Question: I'm having a very similar problem to the one posed in <URL>, except I'm pretty sure I'm using the latest version of Indy so the solutions proposed there do not solve my problem.
I am using Delphi7, and I selected to install Indy from the Delphi7 installer since that version is incredibly obsolute. I did install Indy9 from latest SVN source before downloading and installing Indy10 (from SVN source), but I reconfigured the IDE and project settings to use the new Indy10 components/paths instead of Indy9. Clearly the project is using Indy10 to build as there are quite a number of methods I had to change to match all the Indy10 signatures to even compile.
My SVN repository for Indy10 is checked out from: <URL> and shows last commit revision of 4972, about 2 weeks ago--this does not look like "some really old version of Indy10".
I have downloaded OpenSSL 1.0.1e for Win32 from the binary build at <URL> and put it in the same folder as my built .exe
Here's the code I'm using right now to open an SSL connection:
'''
try
POP.Connect(Server,Port,Protocol,UserName,Password,TimeOut);
Except
on e : EIdOSSLCouldNotLoadSSLLibrary do
begin
ShowMessage('Failed to load: ' + WhichFailedToLoad());
POP.Connect(Server,Port,Protocol,UserName,Password,TimeOut);
end;
end;
'''
BUT... this is causing an EIdOSSLCouldNotLoadSSLLibrary exception, and adding WhichFailedToLoad shows the exact same list of components, that would suggest it's expecting the "indy specific" version of OpenSSL:

But Wait a minute... Remy answered in the linked question that "Indy 10 was updated to no longer require the custom-built DLLs anymore. It now uses the standardized OpenSSL DLLs as-is." So why would it be complaining that it needs Indy specific functions?
How could I troubleshoot why it's failing to connect the first time/saying it needs functions I understand not to be needed anymore? Is my expectation that it should not be looking for indy specific functions incorrect?
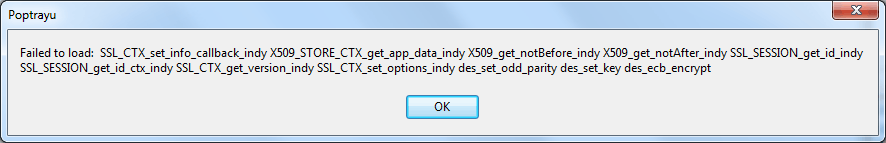
Answer: My guess, confirmed in the comments to the question, is that your compiler is finding Indy 9 and not Indy 10 to build your project.
The things can go ever worst, because your IDE may be using one version in design time and the compiler may be using a different version. In fact the IDE and the compiler are different parts of the chain and you can broke the original synchronization between both. Because that, I'll explain both cases and, as I explain later, you have to change both.
## The IDE and design time
Design time packages are loaded by the IDE to create objects while you're working, show you the properties of that objects in the object inspector, create the form DFM files and get the method firm to be used when you resort to the IDE to generate pascal code to respond to events.
For the IDE you can check what version you're using in design time by right clicking on any Indy component, as shown in the image.

To change the version you're using in design time, go to 'Component\Install packages' and check the correct version in the list. You cannot load Indy 9 and Indy 10 at the same time.
## The compiler and run time
The compiler uses the to look for the units you use in your project that are not part of the project itself, and compile that code along with yours to produce the executable.
To check what Indy version was linked into your executable, you can resort to the 'Version' property present on all INdy components, for example:
'''
ShowMessage('Indy version: ' + MyIndyComponent.Version);
'''
To change what the compiler finds first, you have to change the paths. You can do it from inside the IDE. In modern Delphi you could check in 'Tools\Options\Delphi options\Library\Library path\' and 'Project\Options\Delphi compiler\Search path\' (I just don't remember where the options were in D7).
## The Indy 9/10 case
Indy introduced interface breaking changes that makes impossible to compile a project written for Indy 9 using Indy 10. In fact, the administrators of the project doesn't wait for a major release to break the code compatibility and you expect to be forced to adjust your code when you upgrade to any minor version if it happens to have a different interface.
Because of that, you're definitely using Indy 9 in both, at compile/run time and IDE/design time, so you have to adjust both in your environment. After that, be prepared to re-write part of your code to adjust. Once you understand what changed and learn how to adapt, the change is fairly simple. The details are out of the scope of this answer, but there's enough information in the Internet for you to figure out how to do it.